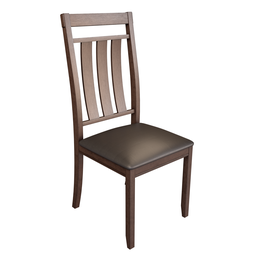
Label: furniture